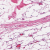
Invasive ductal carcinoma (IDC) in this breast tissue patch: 0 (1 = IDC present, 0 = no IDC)